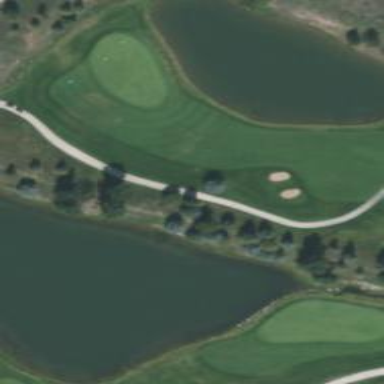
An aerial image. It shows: Scenic golf fairway.